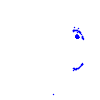
Particle: pion